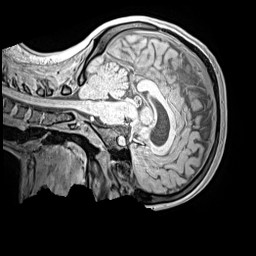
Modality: MP2RAGE
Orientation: sagittal
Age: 12
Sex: female
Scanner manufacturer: siemens
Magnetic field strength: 3 T
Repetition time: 4 s
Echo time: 0.00299 s